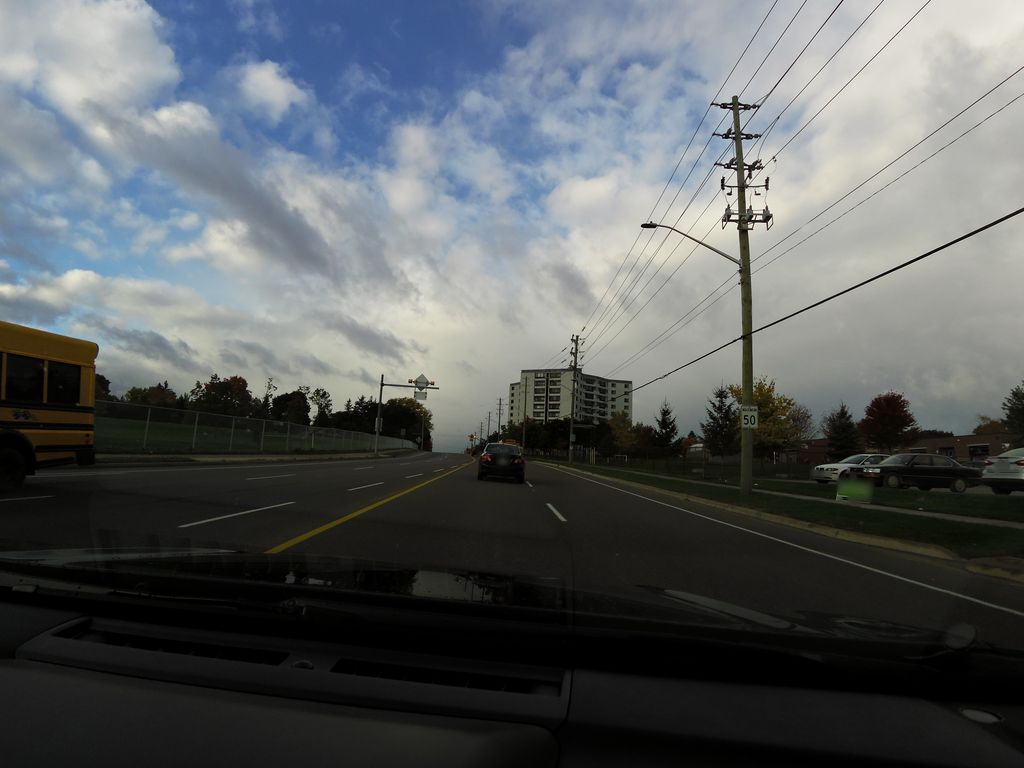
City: kitchener-waterloo